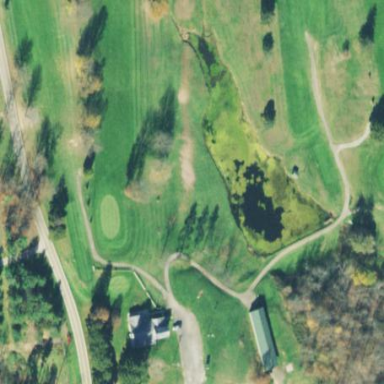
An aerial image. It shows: Natural pond serving as water hazard on golf course.